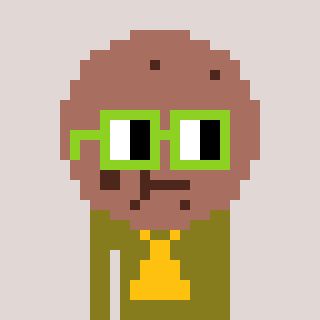
a pixel art character with square light green glasses, a cookie-shaped head and a gunk-colored body on a warm background